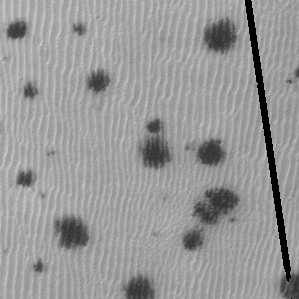
Label: frost